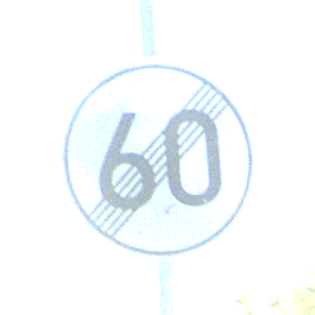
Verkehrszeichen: EndeGeschwindigkeit60
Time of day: MorningAfternoon
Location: Outdoor (Nature)
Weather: Clear
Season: NotSpecified
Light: Natural